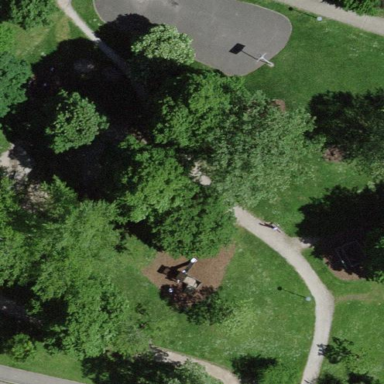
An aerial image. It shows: Lovely park for leisure and relaxation.